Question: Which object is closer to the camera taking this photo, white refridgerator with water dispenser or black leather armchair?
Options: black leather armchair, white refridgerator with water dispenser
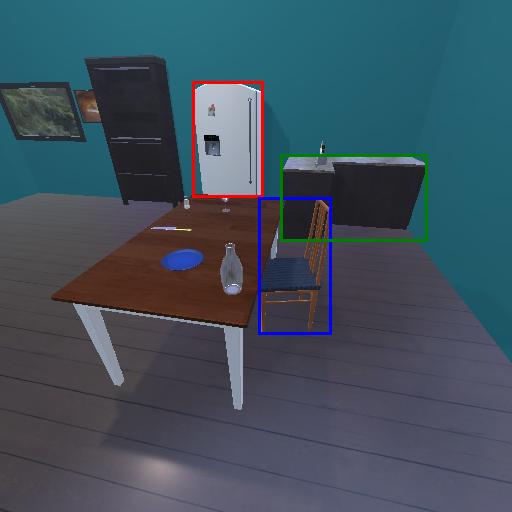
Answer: black leather armchair